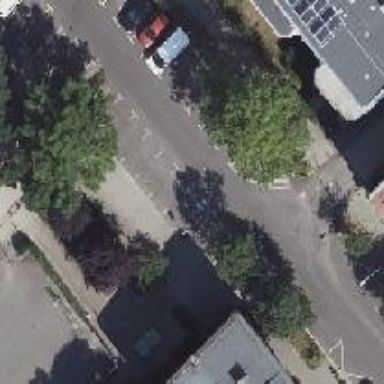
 and separate parking areas on both sides as well."